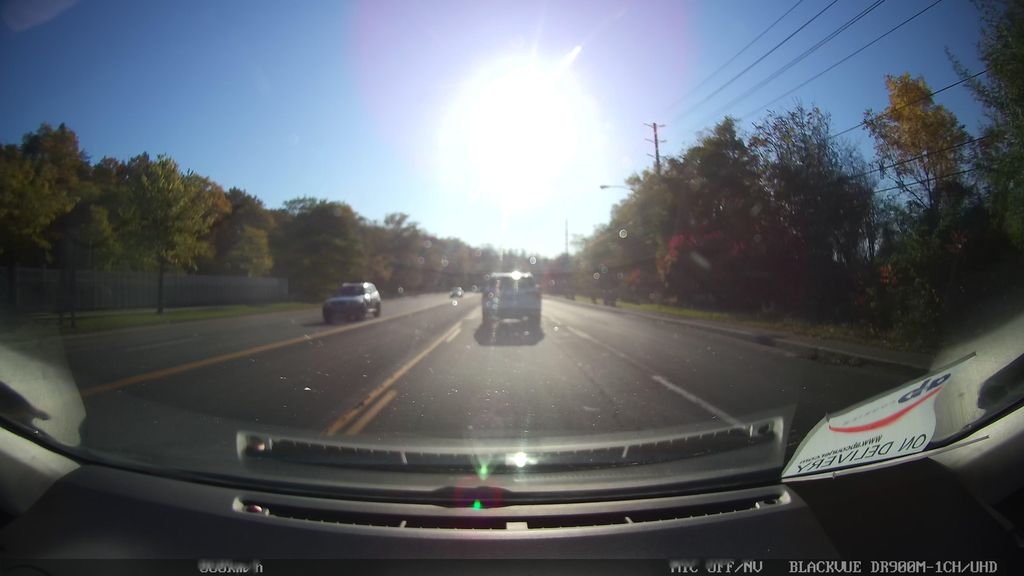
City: toronto